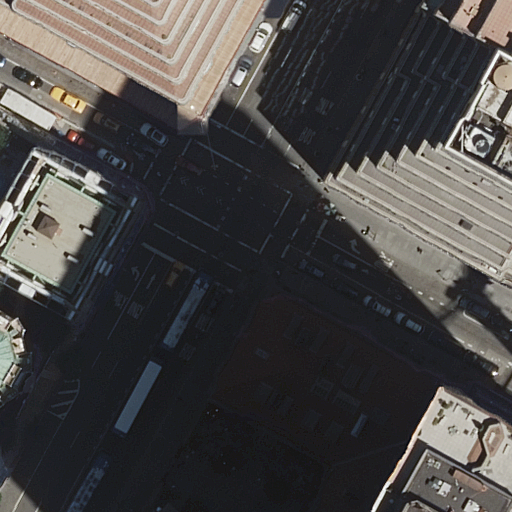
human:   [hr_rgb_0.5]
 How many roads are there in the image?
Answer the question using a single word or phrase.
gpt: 6

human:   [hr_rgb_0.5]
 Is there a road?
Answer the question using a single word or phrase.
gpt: yes

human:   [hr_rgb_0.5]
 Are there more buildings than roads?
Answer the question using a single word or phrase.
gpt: no

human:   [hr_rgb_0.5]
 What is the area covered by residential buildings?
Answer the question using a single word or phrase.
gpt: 5950m2

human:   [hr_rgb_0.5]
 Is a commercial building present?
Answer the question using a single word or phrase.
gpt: no

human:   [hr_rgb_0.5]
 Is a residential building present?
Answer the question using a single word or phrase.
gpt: yes

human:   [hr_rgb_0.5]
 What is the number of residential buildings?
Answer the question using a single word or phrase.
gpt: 5

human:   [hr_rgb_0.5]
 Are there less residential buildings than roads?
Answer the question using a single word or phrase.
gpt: yes

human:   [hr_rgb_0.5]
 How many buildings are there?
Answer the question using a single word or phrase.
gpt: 6

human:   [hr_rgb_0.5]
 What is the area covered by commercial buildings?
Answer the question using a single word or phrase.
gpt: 0m2

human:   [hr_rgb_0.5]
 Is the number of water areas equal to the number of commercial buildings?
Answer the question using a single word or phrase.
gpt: yes

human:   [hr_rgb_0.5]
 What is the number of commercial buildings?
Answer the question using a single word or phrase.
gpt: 0

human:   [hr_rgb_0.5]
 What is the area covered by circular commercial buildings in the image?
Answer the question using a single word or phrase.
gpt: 0m2

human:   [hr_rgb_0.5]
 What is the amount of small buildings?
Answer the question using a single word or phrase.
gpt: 1

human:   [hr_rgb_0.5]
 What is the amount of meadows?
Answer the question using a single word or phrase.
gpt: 0

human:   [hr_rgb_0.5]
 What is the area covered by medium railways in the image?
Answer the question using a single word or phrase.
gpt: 0m2

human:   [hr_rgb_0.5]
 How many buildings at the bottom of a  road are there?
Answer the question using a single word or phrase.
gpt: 2

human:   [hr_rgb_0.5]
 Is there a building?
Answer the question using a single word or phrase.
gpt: yes

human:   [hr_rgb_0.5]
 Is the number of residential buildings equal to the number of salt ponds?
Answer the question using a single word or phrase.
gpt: no

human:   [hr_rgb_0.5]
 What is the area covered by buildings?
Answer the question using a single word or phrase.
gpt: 6179m2

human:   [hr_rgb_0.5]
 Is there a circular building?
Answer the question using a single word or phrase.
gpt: no

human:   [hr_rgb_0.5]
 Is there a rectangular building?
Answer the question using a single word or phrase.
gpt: yes

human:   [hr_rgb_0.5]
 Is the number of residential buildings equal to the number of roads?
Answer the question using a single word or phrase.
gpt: no

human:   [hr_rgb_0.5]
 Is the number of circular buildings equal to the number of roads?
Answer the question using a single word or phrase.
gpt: no

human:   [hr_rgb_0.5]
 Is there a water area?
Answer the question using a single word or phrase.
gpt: no

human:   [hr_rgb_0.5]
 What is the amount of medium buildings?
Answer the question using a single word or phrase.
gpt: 2

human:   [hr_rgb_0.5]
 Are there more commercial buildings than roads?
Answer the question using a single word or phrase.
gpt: no

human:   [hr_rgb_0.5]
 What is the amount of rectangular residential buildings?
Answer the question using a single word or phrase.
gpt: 2

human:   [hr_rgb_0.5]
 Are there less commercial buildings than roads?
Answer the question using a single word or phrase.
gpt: yes

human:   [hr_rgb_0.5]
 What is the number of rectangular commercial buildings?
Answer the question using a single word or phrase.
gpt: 0

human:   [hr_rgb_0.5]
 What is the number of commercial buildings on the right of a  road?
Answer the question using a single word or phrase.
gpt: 0

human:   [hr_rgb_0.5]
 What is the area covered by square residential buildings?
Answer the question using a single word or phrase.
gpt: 0m2

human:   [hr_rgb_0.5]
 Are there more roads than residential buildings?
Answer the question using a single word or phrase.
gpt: yes

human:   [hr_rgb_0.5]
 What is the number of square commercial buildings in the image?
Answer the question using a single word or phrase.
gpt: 0

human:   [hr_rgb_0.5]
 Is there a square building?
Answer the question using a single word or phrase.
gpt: no

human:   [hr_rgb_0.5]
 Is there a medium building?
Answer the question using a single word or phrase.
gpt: yes

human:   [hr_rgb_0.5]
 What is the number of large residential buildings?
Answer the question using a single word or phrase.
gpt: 3

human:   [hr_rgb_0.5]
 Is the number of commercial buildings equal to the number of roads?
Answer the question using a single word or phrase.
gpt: no

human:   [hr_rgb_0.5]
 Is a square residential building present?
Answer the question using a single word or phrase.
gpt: no

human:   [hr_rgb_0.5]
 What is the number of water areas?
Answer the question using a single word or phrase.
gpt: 0

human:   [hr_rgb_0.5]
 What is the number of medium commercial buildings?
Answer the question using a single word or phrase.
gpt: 0

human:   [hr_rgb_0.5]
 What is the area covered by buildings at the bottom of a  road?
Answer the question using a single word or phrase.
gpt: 232m2

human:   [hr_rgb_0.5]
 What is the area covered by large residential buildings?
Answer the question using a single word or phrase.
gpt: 5672m2

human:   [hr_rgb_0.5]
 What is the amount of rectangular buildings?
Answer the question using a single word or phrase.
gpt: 3

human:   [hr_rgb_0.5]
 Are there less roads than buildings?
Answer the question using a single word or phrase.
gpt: no

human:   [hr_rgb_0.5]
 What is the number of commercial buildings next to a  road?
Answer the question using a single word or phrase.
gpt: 0

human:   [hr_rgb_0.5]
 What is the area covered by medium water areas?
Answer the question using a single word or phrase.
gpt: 0m2

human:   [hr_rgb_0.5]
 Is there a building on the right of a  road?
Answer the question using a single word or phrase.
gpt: yes

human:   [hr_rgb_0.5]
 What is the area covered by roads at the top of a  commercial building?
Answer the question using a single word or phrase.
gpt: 0m2

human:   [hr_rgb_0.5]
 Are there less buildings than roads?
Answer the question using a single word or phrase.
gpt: no

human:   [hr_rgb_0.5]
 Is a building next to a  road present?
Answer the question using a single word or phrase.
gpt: yes

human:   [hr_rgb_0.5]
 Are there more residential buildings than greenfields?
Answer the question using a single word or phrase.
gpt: yes

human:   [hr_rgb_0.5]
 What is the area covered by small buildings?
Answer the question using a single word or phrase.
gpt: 3m2

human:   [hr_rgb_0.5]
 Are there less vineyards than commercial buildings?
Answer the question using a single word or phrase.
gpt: no

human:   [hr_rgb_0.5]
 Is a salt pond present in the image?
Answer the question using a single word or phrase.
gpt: no

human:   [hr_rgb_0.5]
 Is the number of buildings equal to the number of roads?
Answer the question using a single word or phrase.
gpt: yes

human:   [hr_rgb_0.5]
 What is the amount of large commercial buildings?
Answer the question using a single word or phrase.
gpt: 0

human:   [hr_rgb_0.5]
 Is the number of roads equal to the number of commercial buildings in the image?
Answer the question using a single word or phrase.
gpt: no

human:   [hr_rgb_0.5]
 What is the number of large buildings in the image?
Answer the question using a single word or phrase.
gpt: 3

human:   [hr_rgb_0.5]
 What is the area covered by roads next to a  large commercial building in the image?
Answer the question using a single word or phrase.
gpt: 0m2

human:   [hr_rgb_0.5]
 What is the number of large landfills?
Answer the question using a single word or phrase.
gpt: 0

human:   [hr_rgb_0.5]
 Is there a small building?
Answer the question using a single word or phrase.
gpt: yes

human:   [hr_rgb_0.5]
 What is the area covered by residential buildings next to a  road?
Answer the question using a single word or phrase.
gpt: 5950m2

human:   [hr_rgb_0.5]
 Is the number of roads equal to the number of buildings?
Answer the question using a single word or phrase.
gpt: yes